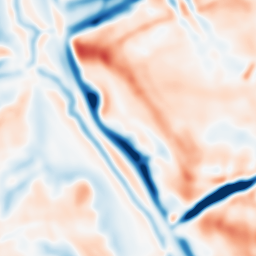
Category: multiscale
Decomposition family: dog
Decomposition parameters: sigma_low: 3
sigma_high: 10
Upsampling method: bspline
Upsampling parameters: scale: 2
Upsampling scale: 2